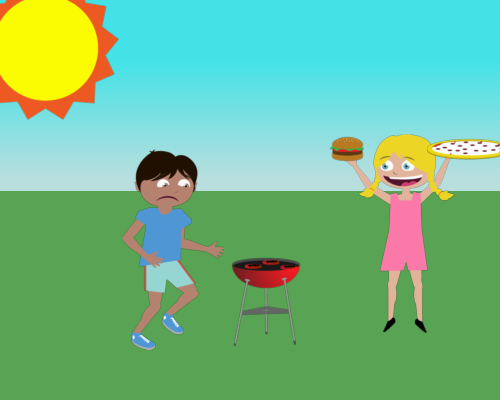
big sun in left corner big frowning running sad mike on left facing right eyes above horizon and a grill in middle and big smiling hands in air jenny on right facing left and a burger in right hand and pizza on left hand